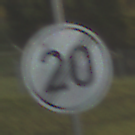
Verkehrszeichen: EndeGeschwindigkeit20
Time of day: SunriseSunset
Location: Outdoor (Nature)
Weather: PartlyCloudy
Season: NotSpecified
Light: Natural